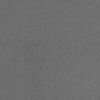
Label: dusty